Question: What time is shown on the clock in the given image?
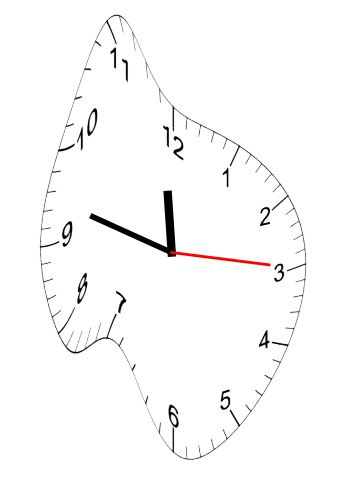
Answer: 11:47:15